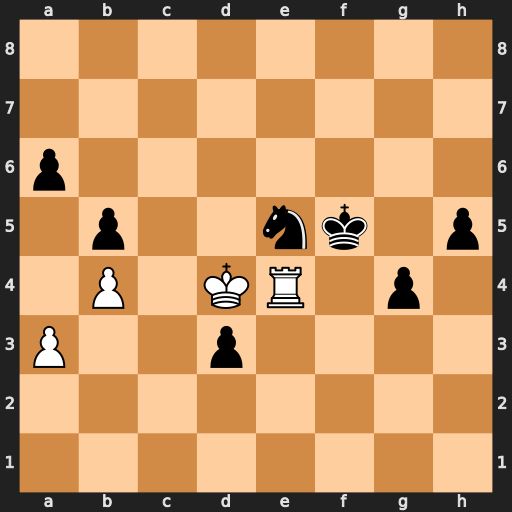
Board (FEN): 8/8/p7/1p2nk1p/1P1KR1p1/P2p4/8/8
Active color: w
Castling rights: -
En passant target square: -
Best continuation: Rxe5+ Kf4 Rxh5 d2 Rh1